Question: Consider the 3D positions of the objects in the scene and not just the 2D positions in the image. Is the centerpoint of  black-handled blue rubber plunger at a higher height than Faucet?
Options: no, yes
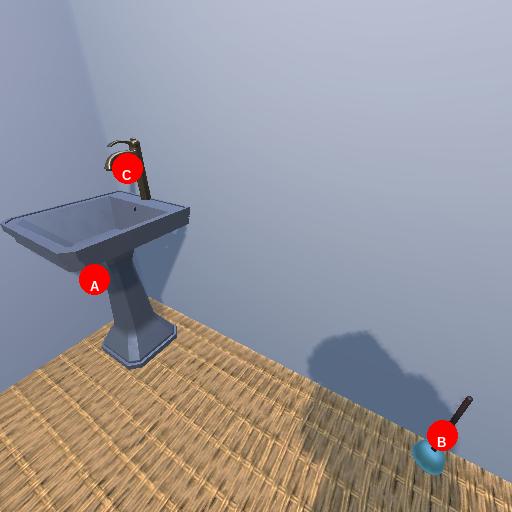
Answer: no